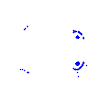
Particle: electron